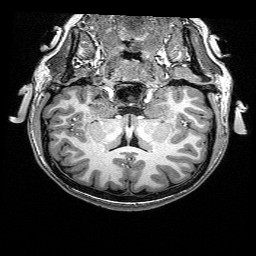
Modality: T1w
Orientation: sagittal